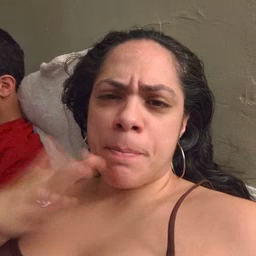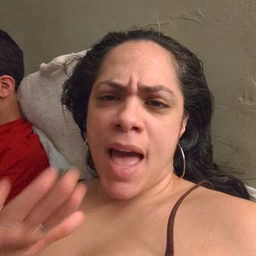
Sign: bad